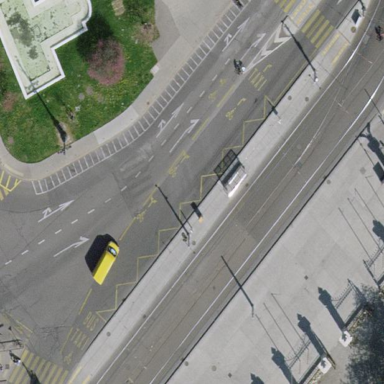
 specifically for trams. The platform is made of asphalt."